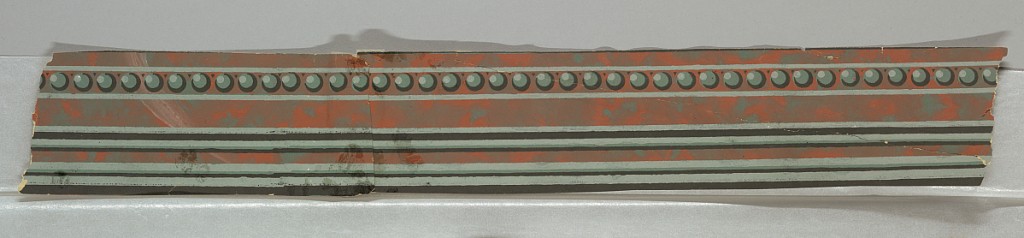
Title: Border
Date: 1860–1900
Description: Borders, polished colors.  All with beading, some marbleized.